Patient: sex M, age 46
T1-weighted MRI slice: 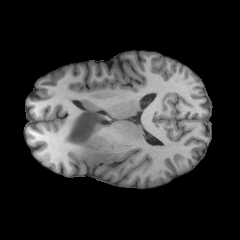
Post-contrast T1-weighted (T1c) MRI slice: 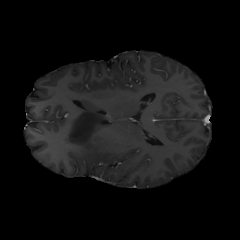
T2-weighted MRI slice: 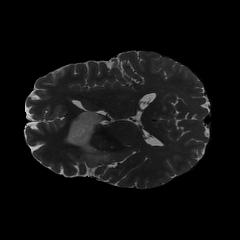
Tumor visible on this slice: yes
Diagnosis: Astrocytoma, IDH-mutant
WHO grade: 2